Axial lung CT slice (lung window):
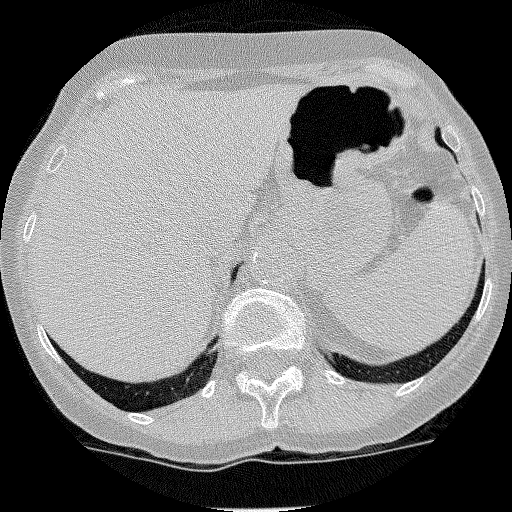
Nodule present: no